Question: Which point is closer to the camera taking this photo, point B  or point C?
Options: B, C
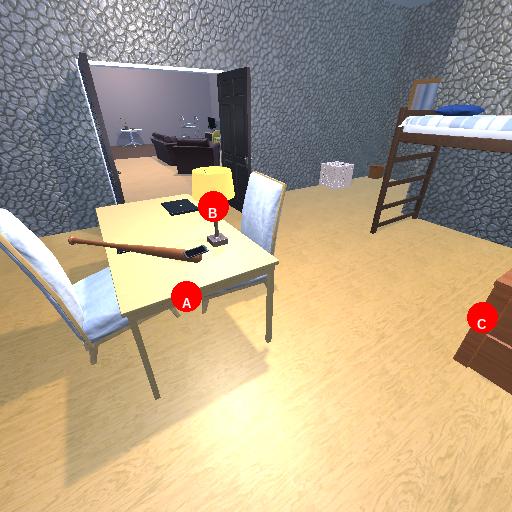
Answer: B